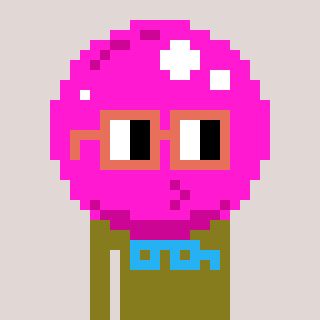
a pixel art character with square orange glasses, a bubblegum-shaped head and a gunk-colored body on a warm background